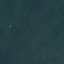
Land use / land cover class: Forest